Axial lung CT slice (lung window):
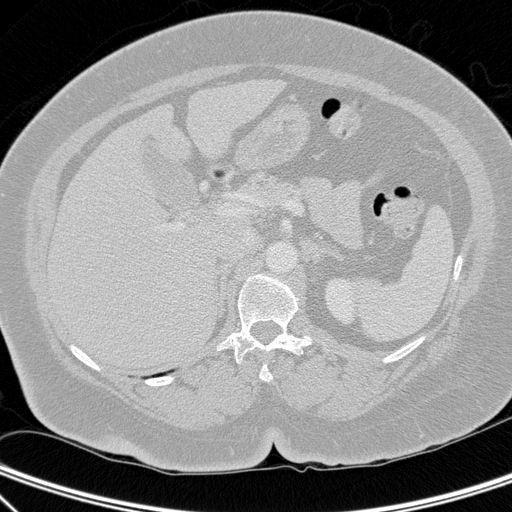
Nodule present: no